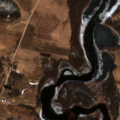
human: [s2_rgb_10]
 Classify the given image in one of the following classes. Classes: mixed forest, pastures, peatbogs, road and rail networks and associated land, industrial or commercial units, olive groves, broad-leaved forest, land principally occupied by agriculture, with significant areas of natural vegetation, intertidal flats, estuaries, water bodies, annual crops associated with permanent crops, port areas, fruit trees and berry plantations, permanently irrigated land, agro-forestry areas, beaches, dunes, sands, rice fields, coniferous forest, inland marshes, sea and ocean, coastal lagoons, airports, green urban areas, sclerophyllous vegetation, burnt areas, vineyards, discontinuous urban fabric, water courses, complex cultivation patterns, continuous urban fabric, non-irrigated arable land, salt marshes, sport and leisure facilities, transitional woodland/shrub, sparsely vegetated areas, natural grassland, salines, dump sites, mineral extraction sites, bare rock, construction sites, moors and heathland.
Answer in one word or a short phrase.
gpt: non-irrigated arable land, pastures, complex cultivation patterns, land principally occupied by agriculture, with significant areas of natural vegetation, broad-leaved forest, water bodies